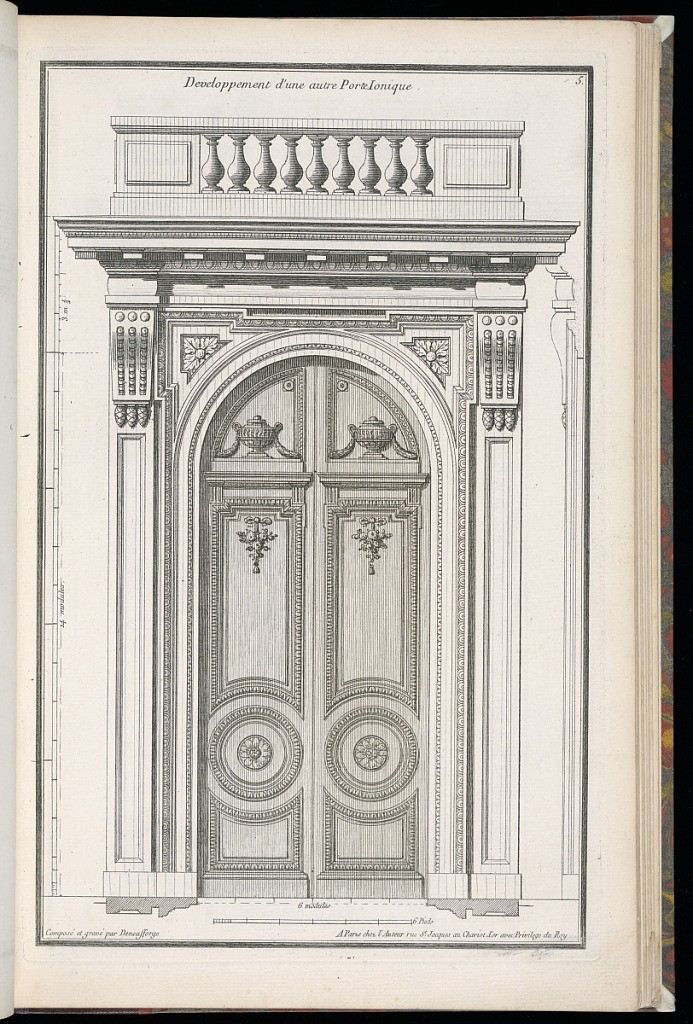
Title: Developpement d'une autre Porte Ionique
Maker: Jean-François de Neufforge, Flemish, 1714–1791
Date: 1768
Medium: Engraving on paper
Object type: Print
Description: Design for an arched door decorated in the Ionic order and with a balcony above, decorated with rosettes, lamb tongue, vases, and floral trophy. The plate is signed and numbered.